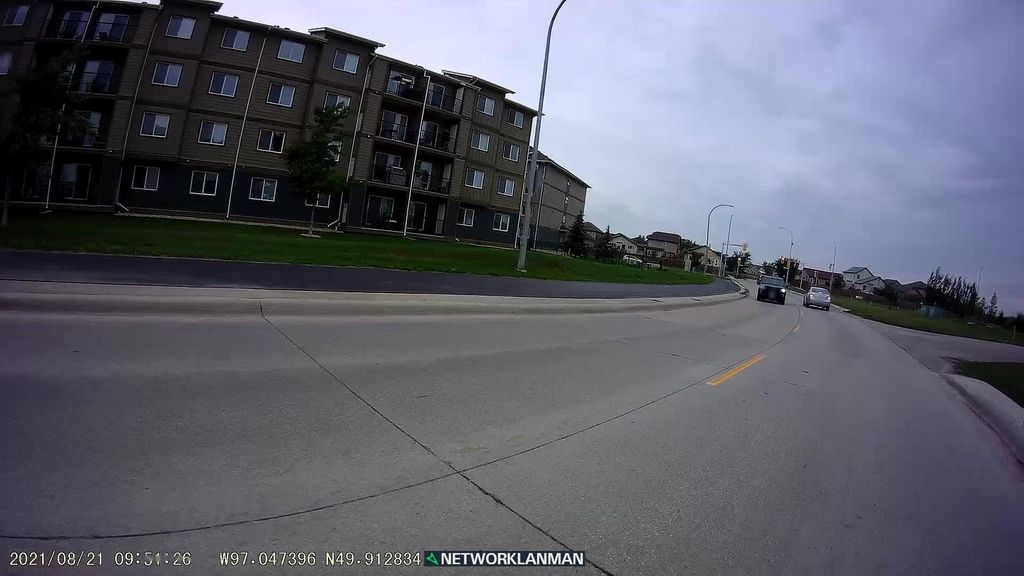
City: winnipeg